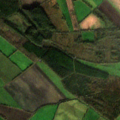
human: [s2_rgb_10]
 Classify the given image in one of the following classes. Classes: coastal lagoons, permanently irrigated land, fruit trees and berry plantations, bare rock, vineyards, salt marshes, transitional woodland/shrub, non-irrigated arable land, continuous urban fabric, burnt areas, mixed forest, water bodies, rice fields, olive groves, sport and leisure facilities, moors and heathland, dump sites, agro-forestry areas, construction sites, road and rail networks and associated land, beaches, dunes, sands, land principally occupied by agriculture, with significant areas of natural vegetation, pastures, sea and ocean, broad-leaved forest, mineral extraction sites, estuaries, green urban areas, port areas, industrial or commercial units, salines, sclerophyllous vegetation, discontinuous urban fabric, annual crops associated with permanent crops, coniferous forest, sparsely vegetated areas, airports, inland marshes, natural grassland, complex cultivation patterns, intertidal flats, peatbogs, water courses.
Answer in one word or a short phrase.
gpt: non-irrigated arable land, pastures, complex cultivation patterns, broad-leaved forest, coniferous forest, transitional woodland/shrub